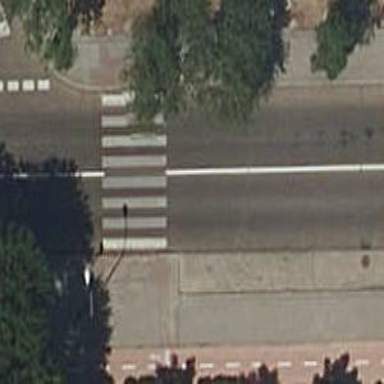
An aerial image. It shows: Marked crossing on the road.